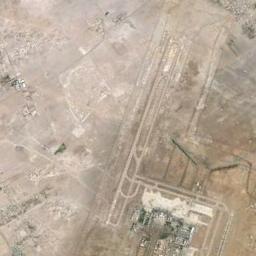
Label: airport